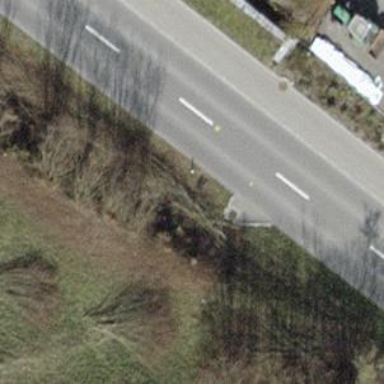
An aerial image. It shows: Hedge barrier.